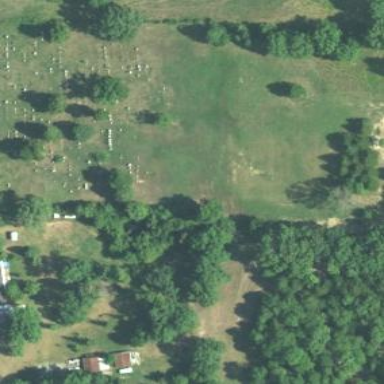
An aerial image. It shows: Cemetery.